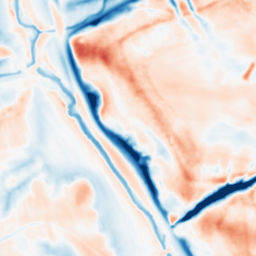
Category: multiscale
Decomposition family: dog
Decomposition parameters: sigma_low: 1
sigma_high: 10
Upsampling method: quadratic
Upsampling parameters: scale: 4
Upsampling scale: 4